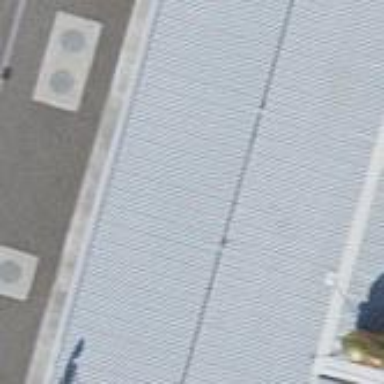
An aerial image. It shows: View of roof of building.